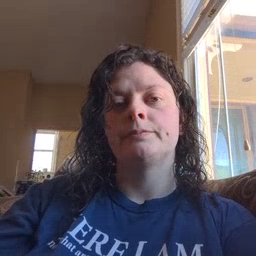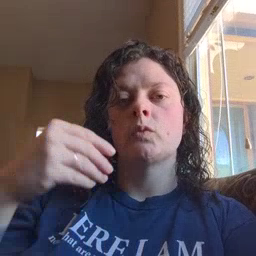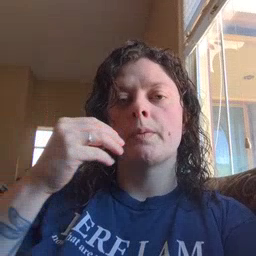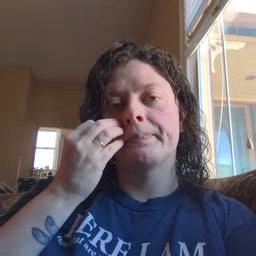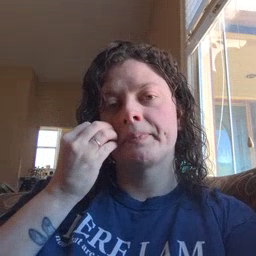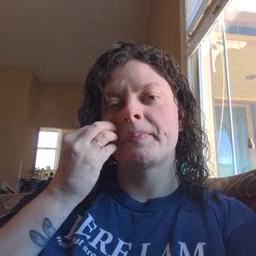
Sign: store